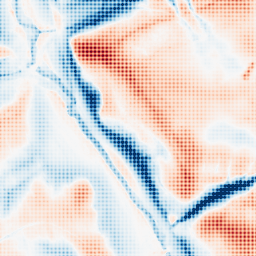
Category: trend_removal
Decomposition family: local_polynomial
Decomposition parameters: window_size: 51
degree: 1
Upsampling method: sinc_blackman
Upsampling parameters: scale: 4
kernel_size: 4
Upsampling scale: 4